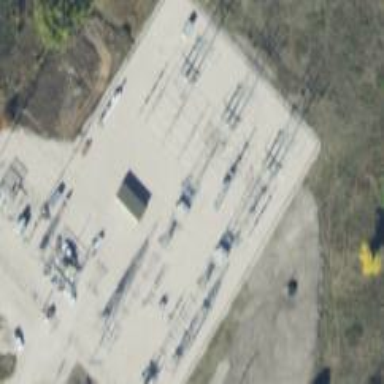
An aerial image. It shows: Power substation.